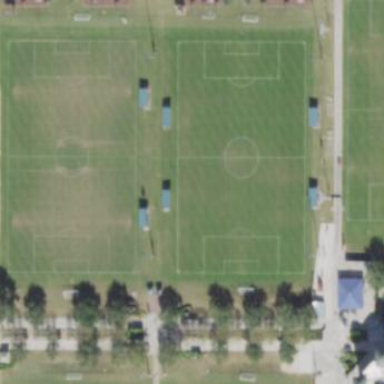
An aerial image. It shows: Soccer pitch designated for leisure and sports activities.